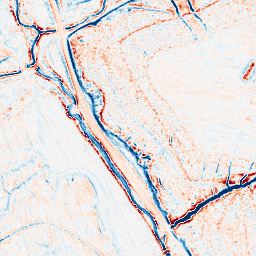
Category: edge_preserving
Decomposition family: anisotropic_diffusion
Decomposition parameters: iterations: 20
kappa: 100
gamma: 0.1
Upsampling method: lanczos
Upsampling parameters: scale: 2
Upsampling scale: 2